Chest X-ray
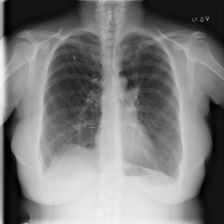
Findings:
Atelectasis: negative
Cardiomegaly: negative
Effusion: negative
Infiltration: negative
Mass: negative
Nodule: negative
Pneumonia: negative
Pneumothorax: negative
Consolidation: negative
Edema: negative
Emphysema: negative
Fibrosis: negative
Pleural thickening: negative
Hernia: negative